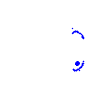
Particle: pion